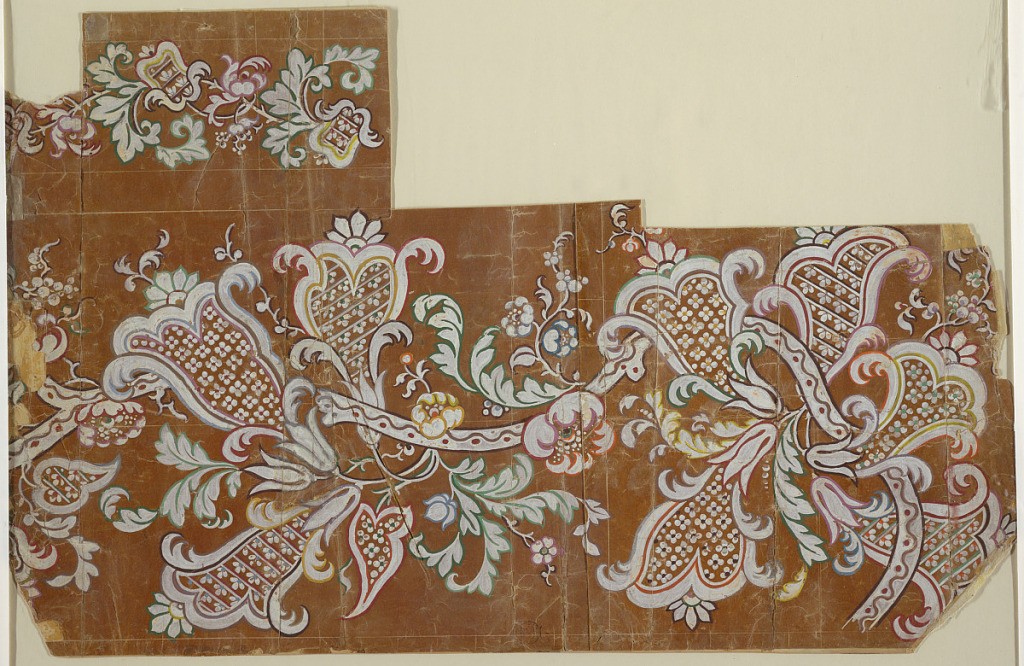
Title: Design for the Bottom Corner of a Woven Fabric
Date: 1815–1830
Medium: Impressed lines, brush and opaque paint on several pieces of oily tracing paper
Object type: Drawing
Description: Boughs with leaves, with naturalistic blossoms and with lace flowers, grow from an undulated band. Top right: a narrow vertical stripe with a rinceau of a similar design.